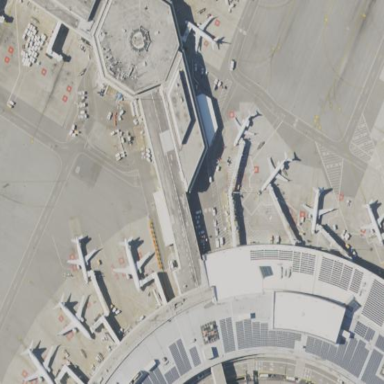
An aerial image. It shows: Terminal building located at airport.